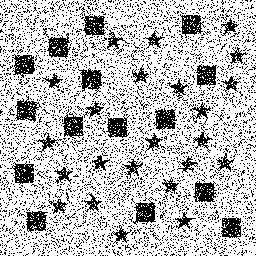
Squares: 15
Triangles: 0
Stars: 23
Total shapes: 38